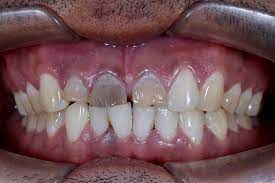
Condition: Tooth Discoloration